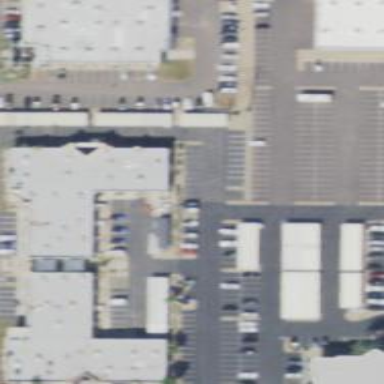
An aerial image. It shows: Building.